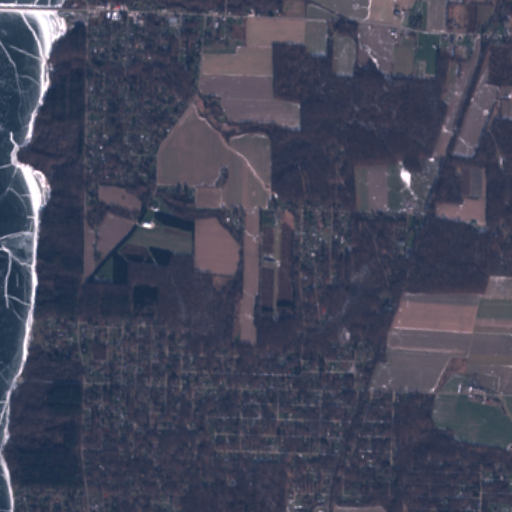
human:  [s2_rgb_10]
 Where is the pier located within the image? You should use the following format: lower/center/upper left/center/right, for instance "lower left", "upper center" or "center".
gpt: The pier is located in the upper left of the image.
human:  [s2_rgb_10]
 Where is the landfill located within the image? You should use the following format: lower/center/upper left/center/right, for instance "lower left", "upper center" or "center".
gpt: There is no landfill in the image.